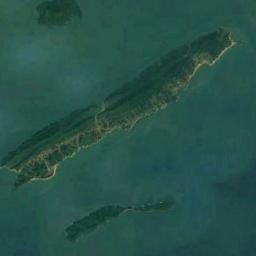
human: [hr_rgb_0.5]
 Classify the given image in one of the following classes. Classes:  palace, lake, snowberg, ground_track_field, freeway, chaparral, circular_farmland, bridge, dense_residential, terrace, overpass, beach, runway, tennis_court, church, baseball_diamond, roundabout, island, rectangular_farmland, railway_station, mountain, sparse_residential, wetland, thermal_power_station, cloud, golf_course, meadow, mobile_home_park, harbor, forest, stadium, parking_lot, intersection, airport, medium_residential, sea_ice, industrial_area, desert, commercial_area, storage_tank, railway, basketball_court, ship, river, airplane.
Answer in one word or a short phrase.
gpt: island